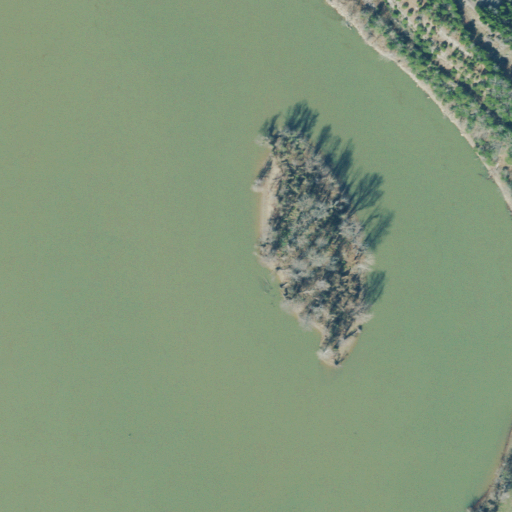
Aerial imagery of island in Tennessee named Glenkirk Island containing open water, woody wetlands, barren land, mixed forest, low intensity development, shrub, medium intensity development, grassland, and cultivated crops